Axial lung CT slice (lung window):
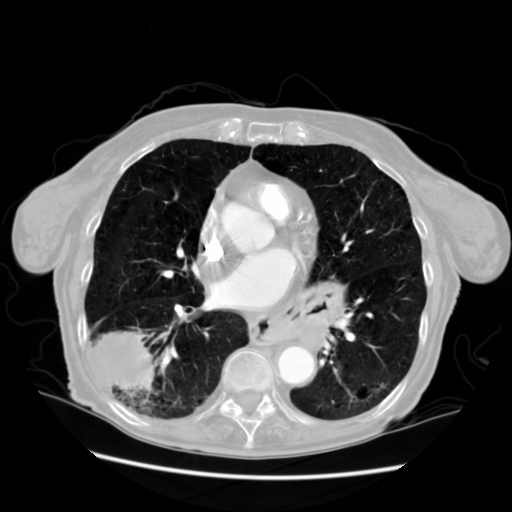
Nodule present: no